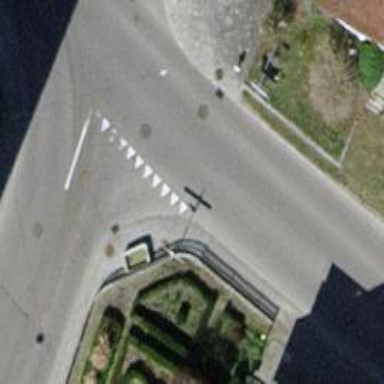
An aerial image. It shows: Tertiary road with asphalt surface.